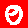
Digit: 0